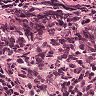
Metastatic tissue present: no